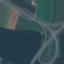
Land use / land cover class: Highway